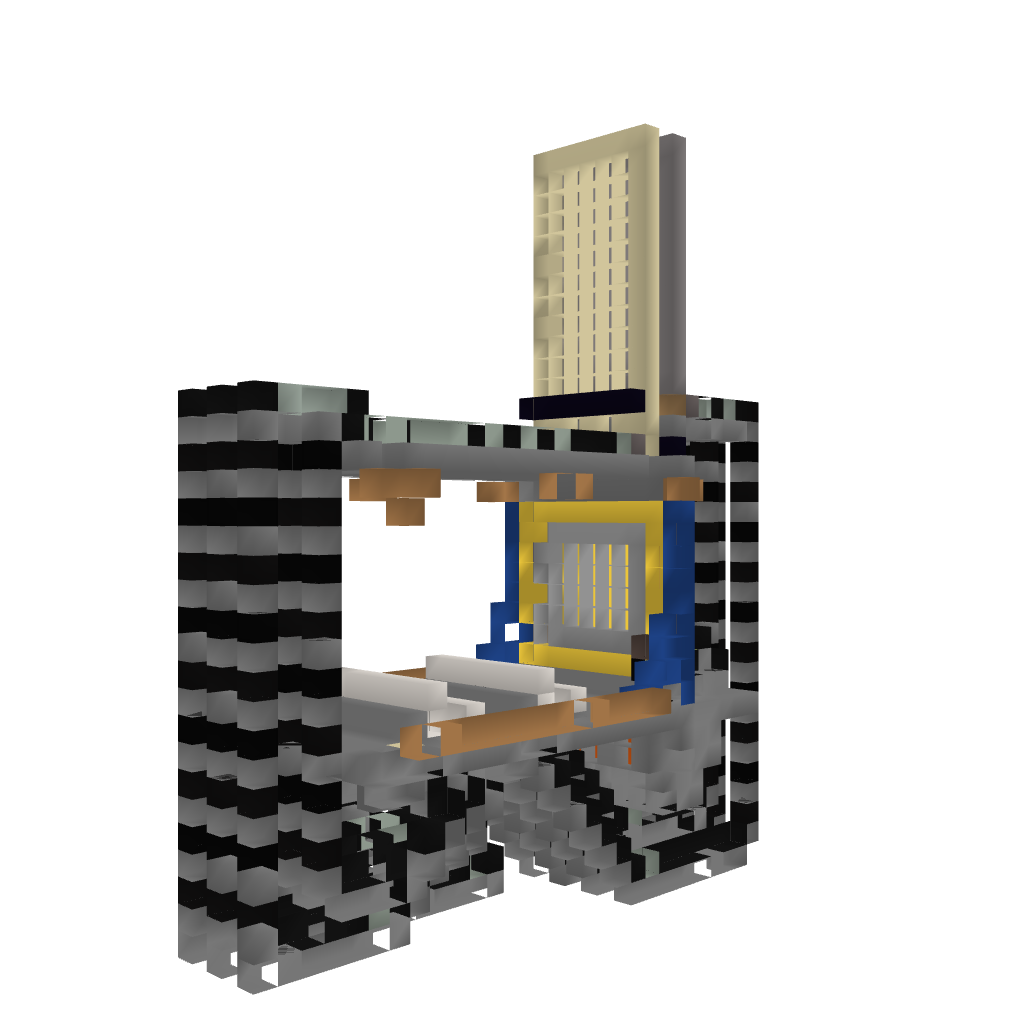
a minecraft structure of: Connect 4